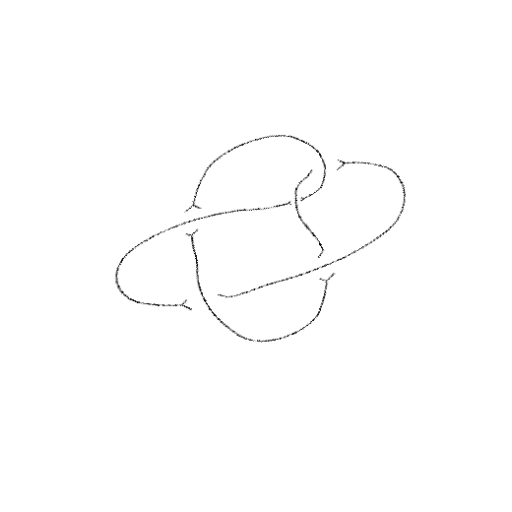
Crossing number: 5